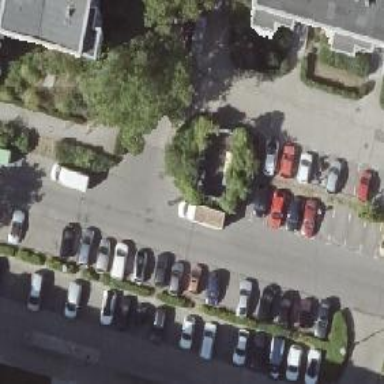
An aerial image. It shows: Street side parking available for residential area.